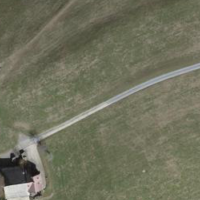
EUNIS habitat code: 24
Species observed at this site:
Galanthus nivalis